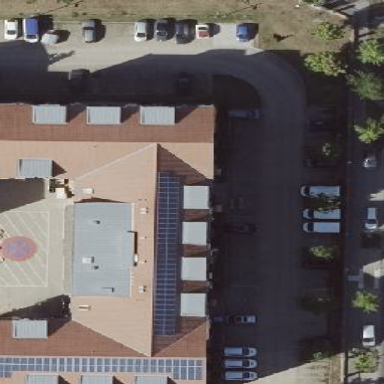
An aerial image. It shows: Office building with gabled roof.